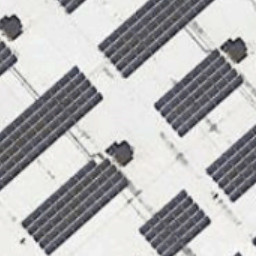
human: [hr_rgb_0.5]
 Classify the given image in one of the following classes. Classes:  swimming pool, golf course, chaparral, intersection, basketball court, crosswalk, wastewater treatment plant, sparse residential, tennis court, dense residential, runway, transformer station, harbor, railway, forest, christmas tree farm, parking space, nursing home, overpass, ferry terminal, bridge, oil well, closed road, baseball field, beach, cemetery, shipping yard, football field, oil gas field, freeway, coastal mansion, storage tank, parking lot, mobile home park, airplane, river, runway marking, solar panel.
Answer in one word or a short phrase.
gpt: solar panel